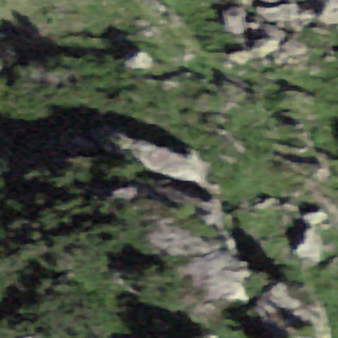
Label: bouldering_area